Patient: sex F, age 49
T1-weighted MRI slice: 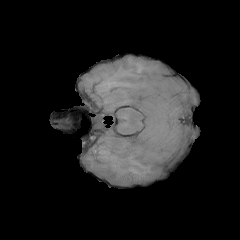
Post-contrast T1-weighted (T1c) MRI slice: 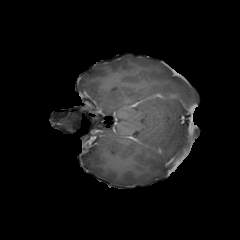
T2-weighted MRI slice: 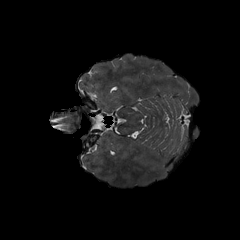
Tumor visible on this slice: no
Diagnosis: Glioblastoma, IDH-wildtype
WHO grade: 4